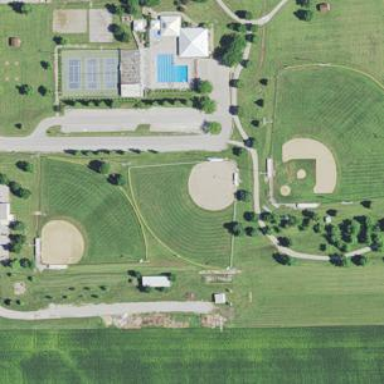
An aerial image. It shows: Baseball pitch for leisure land activities.